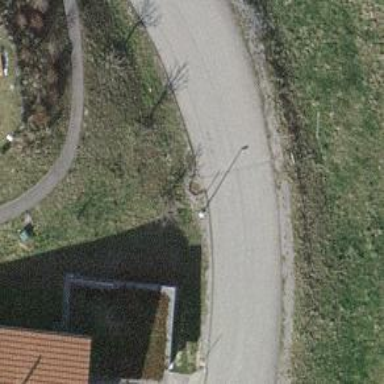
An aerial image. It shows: Residential road with asphalt surface and no sidewalk.